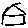
Label: house